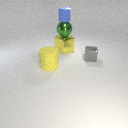
large yellow metal cube to the right of large yellow rubber cylinder